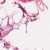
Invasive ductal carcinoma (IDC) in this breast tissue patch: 0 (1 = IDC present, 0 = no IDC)